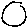
Label: circle